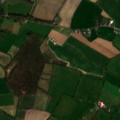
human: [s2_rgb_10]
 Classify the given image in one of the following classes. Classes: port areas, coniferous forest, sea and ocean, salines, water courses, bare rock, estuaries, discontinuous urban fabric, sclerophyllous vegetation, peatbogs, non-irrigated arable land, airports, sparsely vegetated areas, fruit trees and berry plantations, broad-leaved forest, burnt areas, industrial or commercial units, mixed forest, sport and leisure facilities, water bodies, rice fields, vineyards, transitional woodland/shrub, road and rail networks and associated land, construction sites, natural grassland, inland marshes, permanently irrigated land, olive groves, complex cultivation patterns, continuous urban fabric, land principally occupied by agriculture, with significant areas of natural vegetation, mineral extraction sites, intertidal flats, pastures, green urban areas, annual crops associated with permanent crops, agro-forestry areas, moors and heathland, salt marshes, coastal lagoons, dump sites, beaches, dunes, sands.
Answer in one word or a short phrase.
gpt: non-irrigated arable land, pastures, complex cultivation patterns, land principally occupied by agriculture, with significant areas of natural vegetation, broad-leaved forest